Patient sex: F
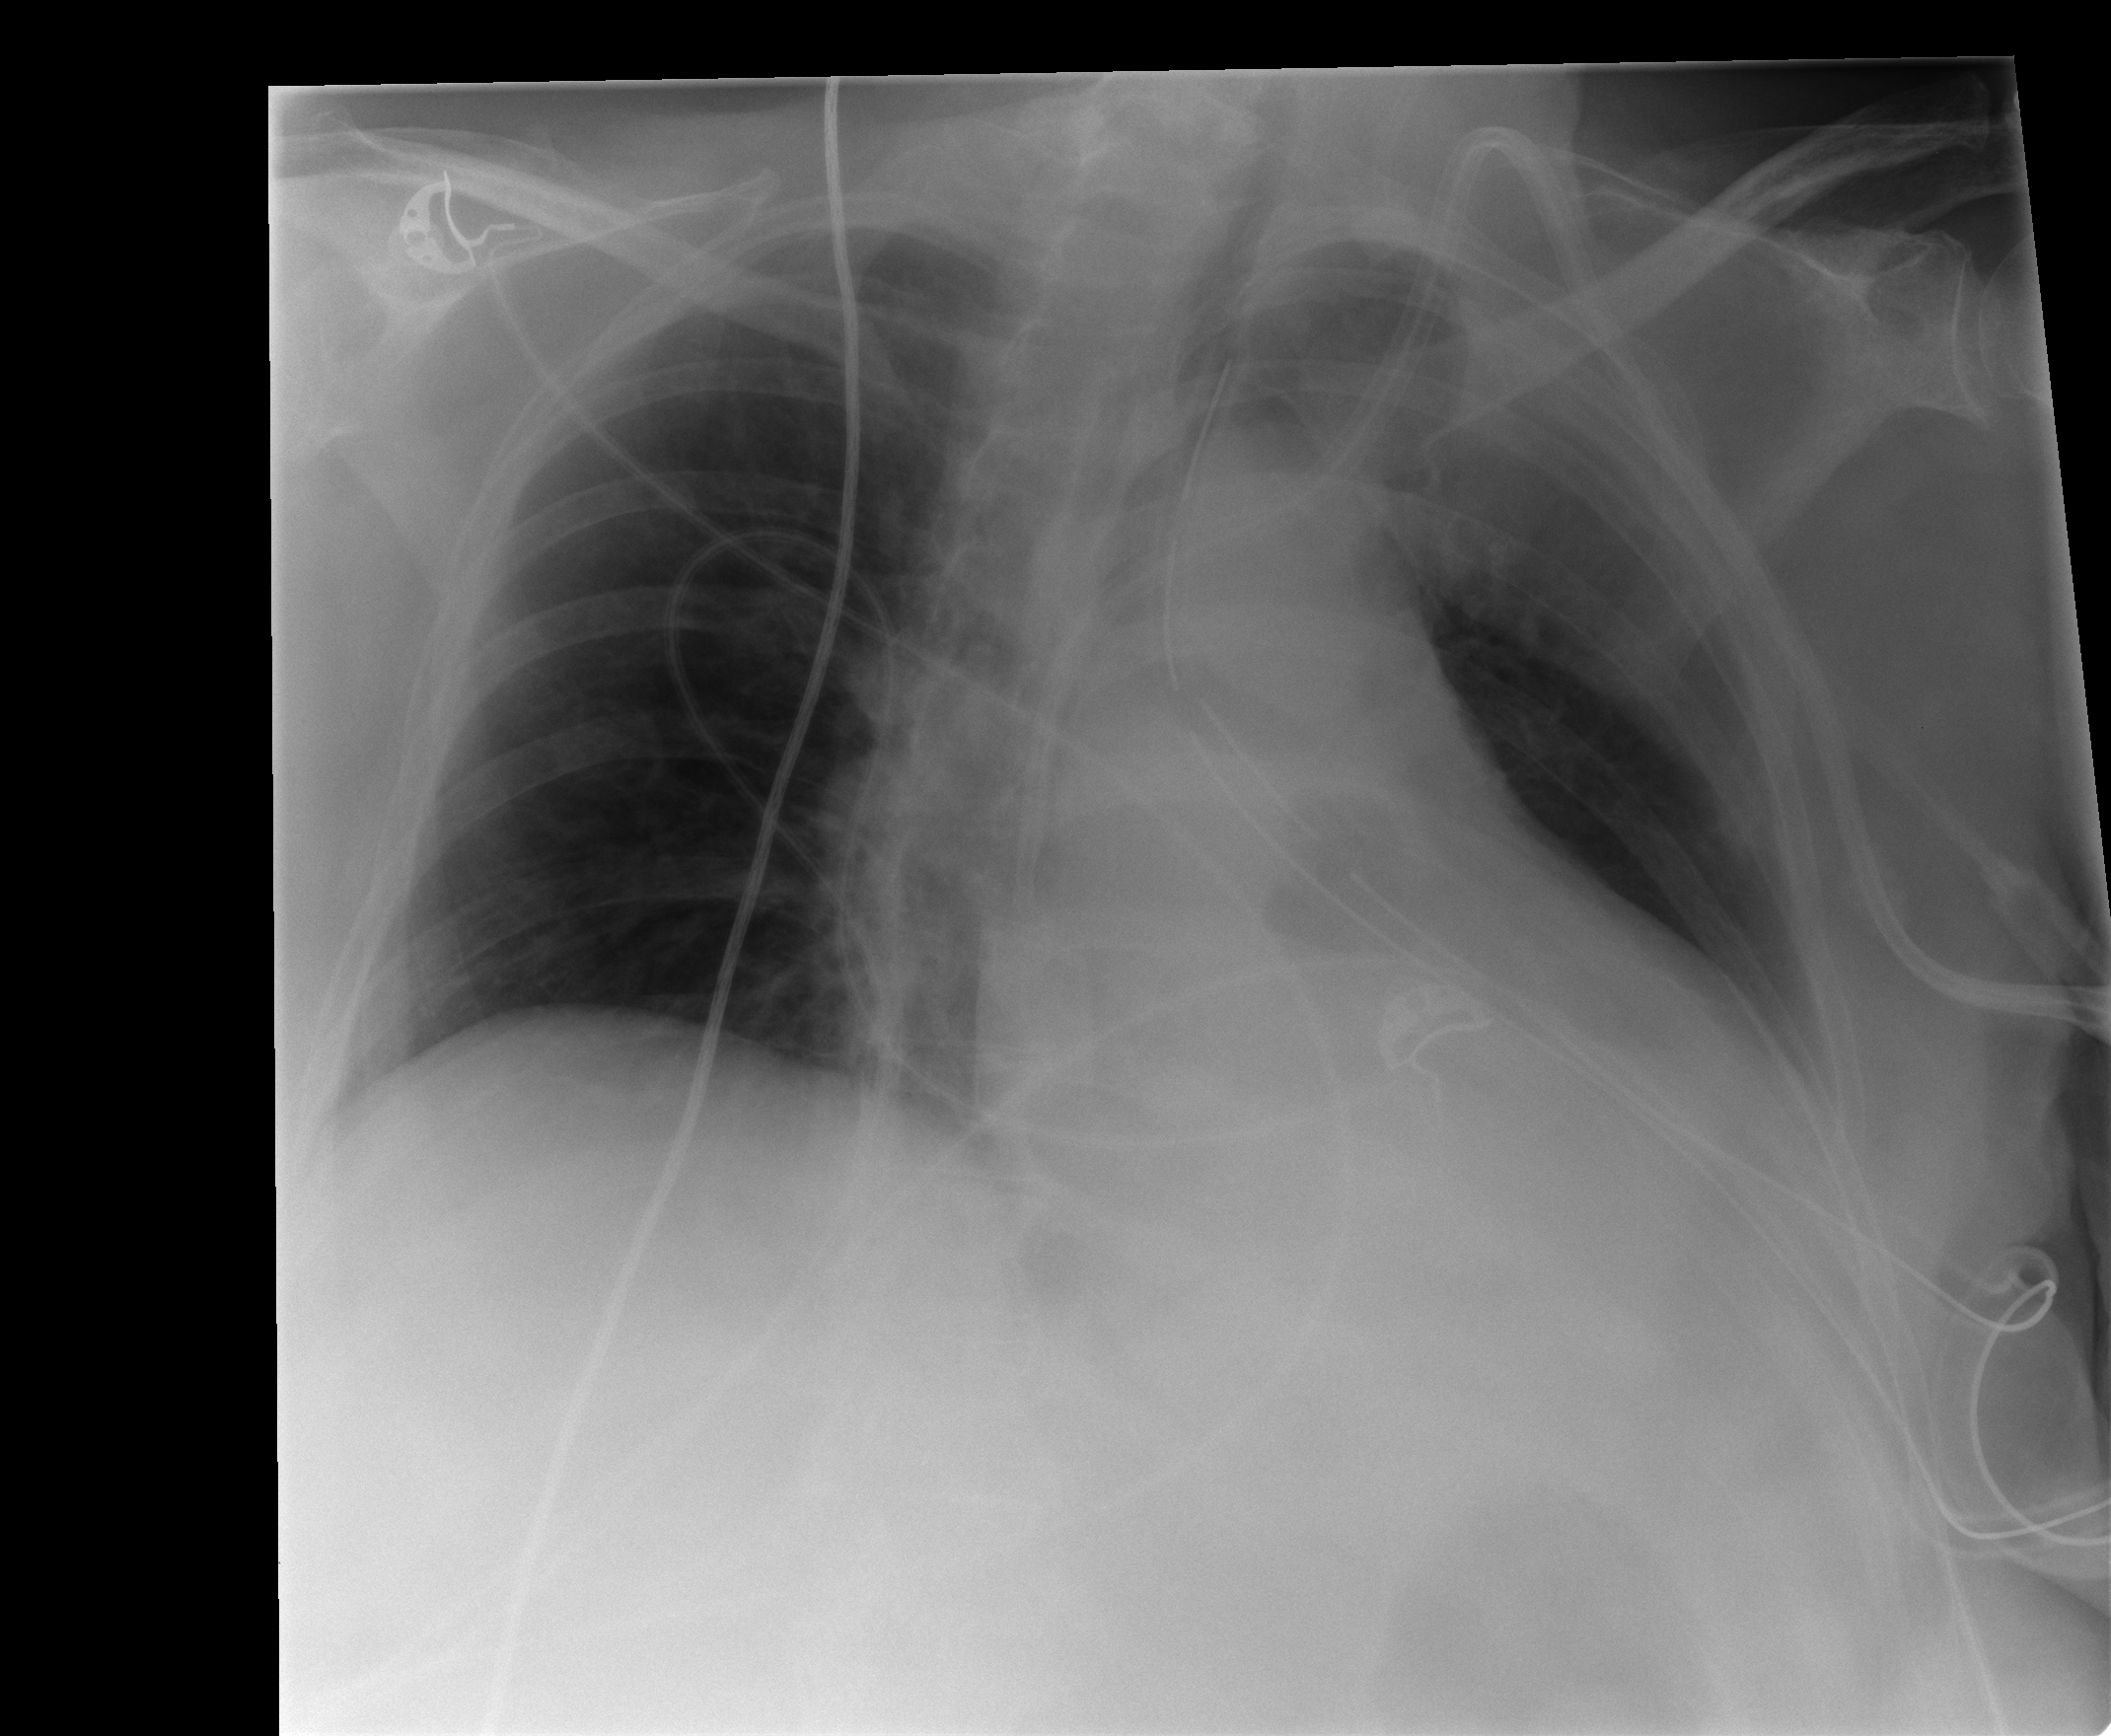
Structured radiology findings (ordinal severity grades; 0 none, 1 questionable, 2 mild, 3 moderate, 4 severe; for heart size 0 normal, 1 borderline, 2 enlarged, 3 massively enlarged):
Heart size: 2
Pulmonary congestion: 0
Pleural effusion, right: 0
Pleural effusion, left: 1
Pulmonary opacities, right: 0
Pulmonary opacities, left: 0
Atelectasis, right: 0
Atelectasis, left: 0